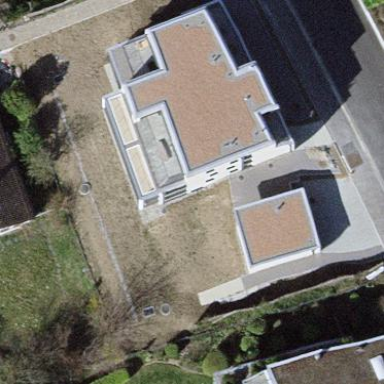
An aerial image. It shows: Building with flat roof.